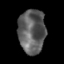
Tissue: skin
Cell type: Epithelial cells
Senescence score: 0.1505
Nuclear area (px): 1162
Mean DAPI intensity: 93.565